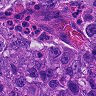
Metastatic tissue present: yes